Question: I'm trying to create a form that allows the user to edit it similar to the old style of Facebook profile editing. I can't figure out how to change all the elements in a section at the same time. I can edit one at a time, but not all of them.
'''
<div id="wrapper">
<section id="core">
<div class="profileinfo">
<div class="gear">
<label>Primary E-Mail:</label><br />
<span id="pemail" class="datainfo">myaddress@googlemail.com</span>
<a href="#" class="editlink">Edit Info</a>
<a class="savebtn">Save</a>
</div>
<div class="gear">
<label>Full Name:</label><br />
<span id="first" class="datainfo">Johnny</span>
<span id="middle" class="datainfo">James</span>
<span id="last" class="datainfo">Appleseed</span>
<a href="#" class="editlink">Edit Info</a>
<a class="savebtn">Save</a>
</div>
<div class="gear">
<label>Birthday:</label><br />
<span id="birthday" class="datainfo">August 21, 1989</span>
<a href="#" class="editlink">Edit Info</a>
<a class="savebtn">Save</a>
</div>
<div class="gear">
<label>Address:</label><br />
<span id="address1" class="datainfo">123 Test Lane</span><br />
<span id="address2" class="datainfo">APT 104</span><br />
<span id="city" class="datainfo">Anywhere</span>
<span id="state" class="datainfo">FL</span>
<span id="zip" class="datainfo">55555</span>
<a href="#" class="editlink">Edit Info</a>
<a class="savebtn">Save</a>
</div>
<div class="gear">
<label>Occupation:</label><br />
<span id="occupation" class="datainfo">Freelance Web Developer</span>
<a href="#" class="editlink">Edit Info</a>
<a class="savebtn">Save</a>
</div>
</div>
</section>
</div>
'''
'''
$(document).ready(function(){
$(".editlink").on("click", function(e){
e.preventDefault();
var dataset = $(this).prev(".datainfo");
var savebtn = $(this).next(".savebtn");
var theid = dataset.attr("id");
var newid = theid+"-form";
var currval = dataset.text();
dataset.empty();
$('<input type="text" name="'+newid+'" id="'+newid+'" value="'+currval+'" class="hlite">').appendTo(dataset);
$(this).css("display", "none");
savebtn.css("display", "block");
});
$(".savebtn").on("click", function(e){
e.preventDefault();
var elink = $(this).prev(".editlink");
var dataset = elink.prev(".datainfo");
var newid = dataset.attr("id");
var cinput = "#"+newid+"-form";
var einput = $(cinput);
var newval = einput.attr("value");
$(this).css("display", "none");
einput.remove();
dataset.html(newval);
elink.css("display", "block");
});
});
'''
Here is an image similar to what I want it to look like:

How do I build in the ability to edit each section? Here is a <URL> for you to look at.
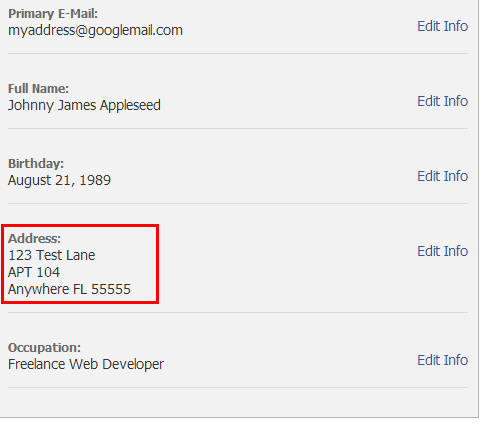
Answer: It may not be the best approach but this will do what you want.
'''
$(document).ready(function(){
$(".editlink").on("click", function(e){
e.preventDefault();
var datasets = $(this).prevAll(".datainfo");
var savebtn = $(this).next(".savebtn");
datasets.each(function(){
var theid = $(this).attr("id");
var newid = theid+"-form";
var currval = $(this).text();
$(this).html('<input type="text" name="'+newid+'" id="'+newid+'" value="'+currval+'" class="hlite">');
});
$(this).css("display", "none");
savebtn.css("display", "block");
});
$(".savebtn").on("click", function(e){
e.preventDefault();
var elink = $(this).prev(".editlink");
var datasets = $(this).prevAll(".datainfo");
datasets.each(function(){
var newid = $(this).attr("id");
var einput = $("#"+newid+"-form");
var newval = einput.val();
einput.remove();
$(this).html(newval);
});
$(this).css("display", "none");
elink.css("display", "block");
});
});
'''